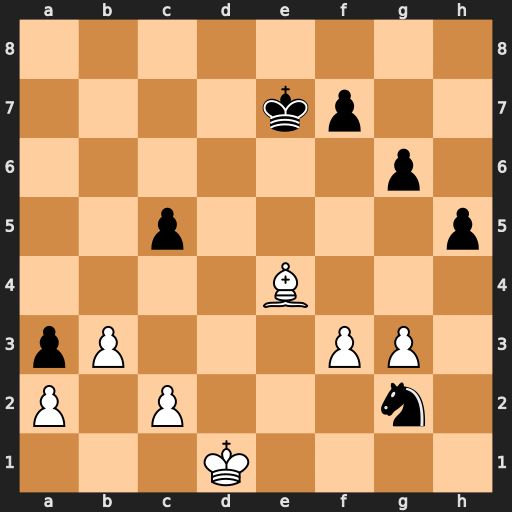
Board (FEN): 8/4kp2/6p1/2p4p/4B3/pP3PP1/P1P3n1/3K4
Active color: w
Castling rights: -
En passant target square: -
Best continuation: Ke2 f5 Bxf5 gxf5 Kf2